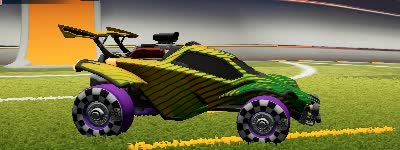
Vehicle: octane